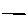
Label: line